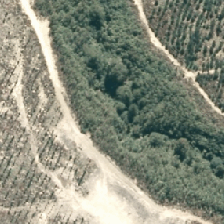
Land cover: manuka_kanuka